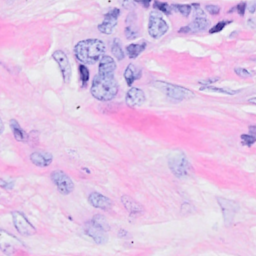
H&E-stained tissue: Breast